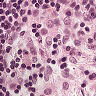
Metastatic tissue present: no